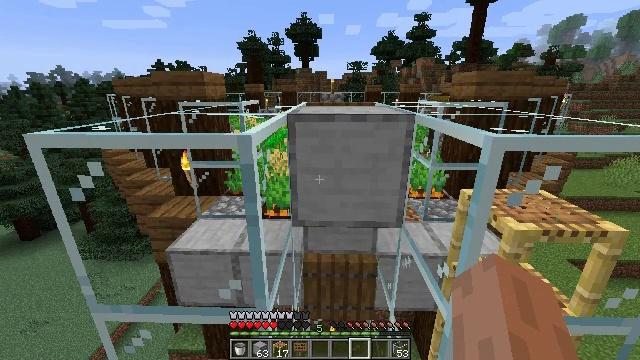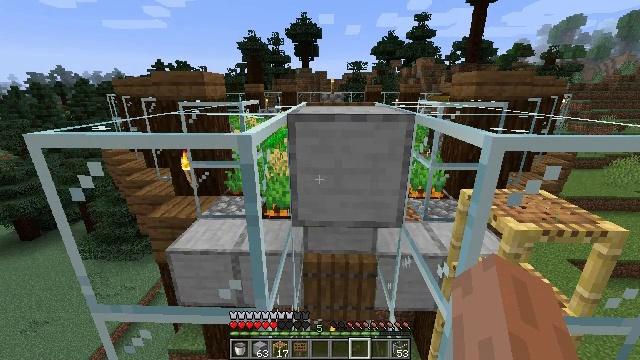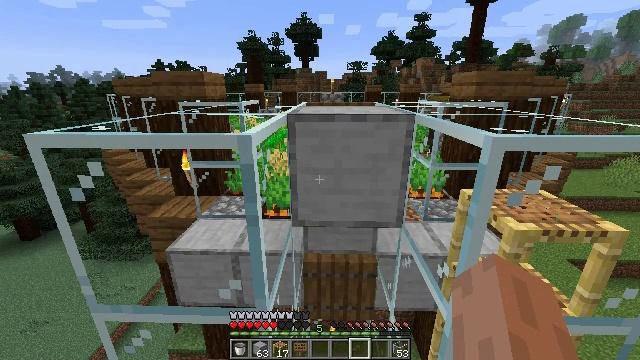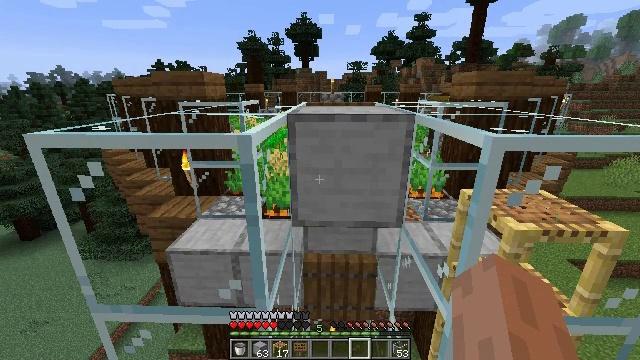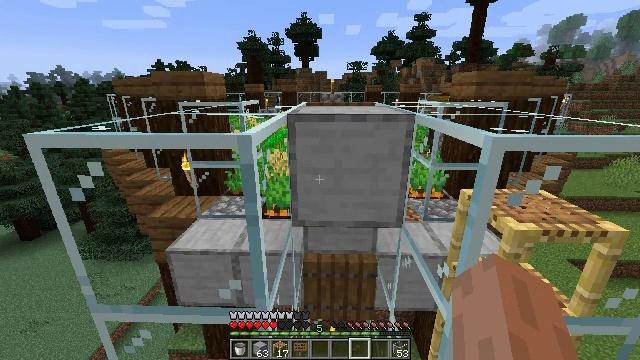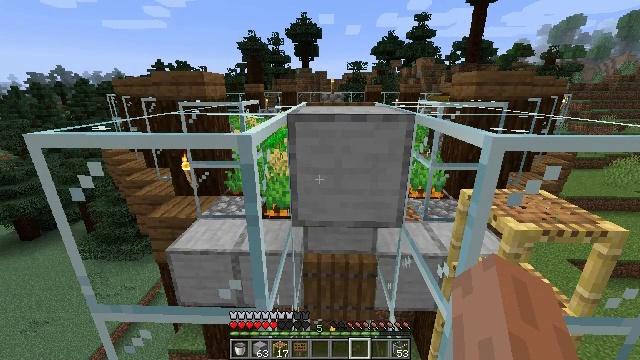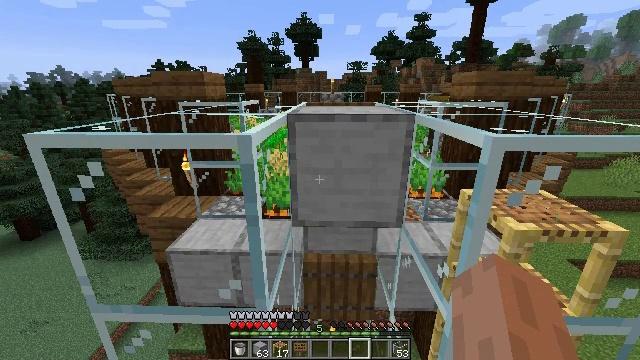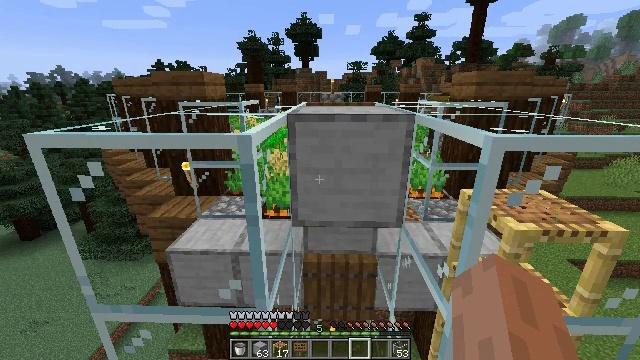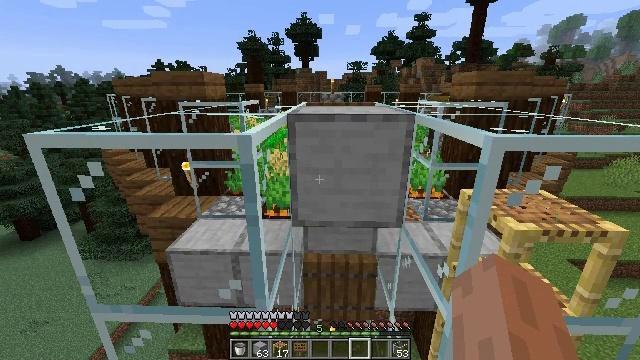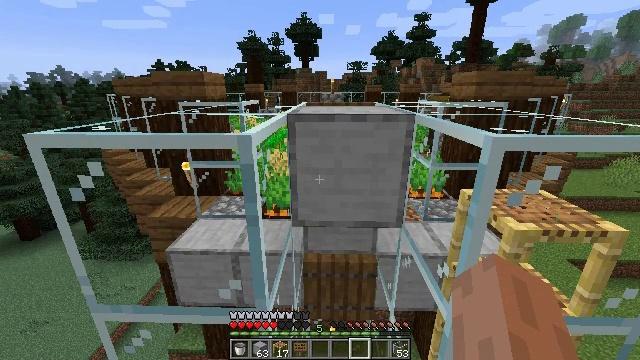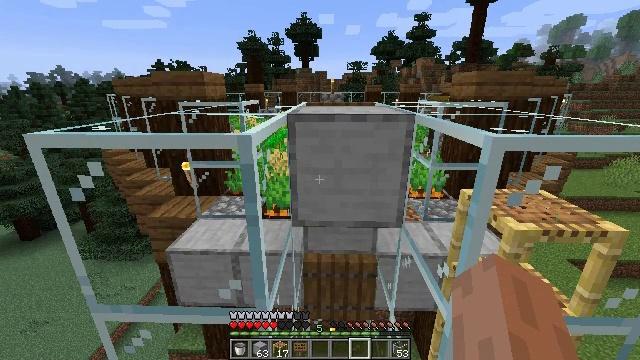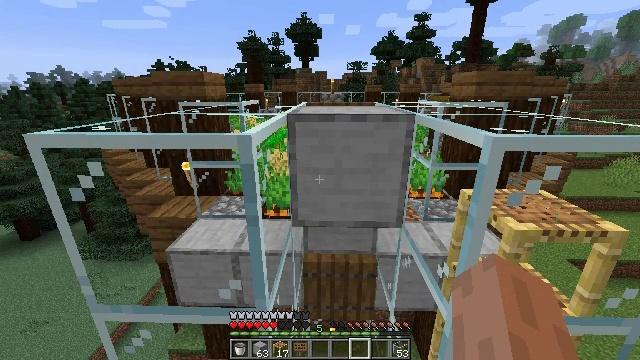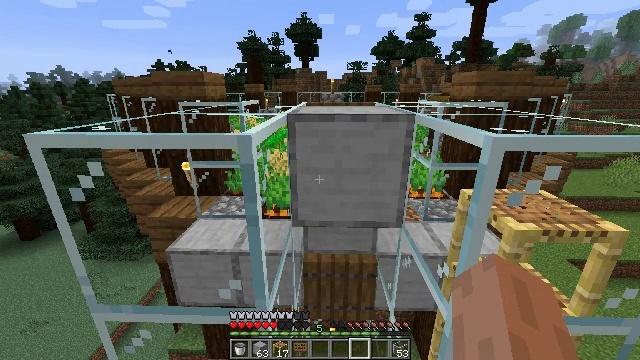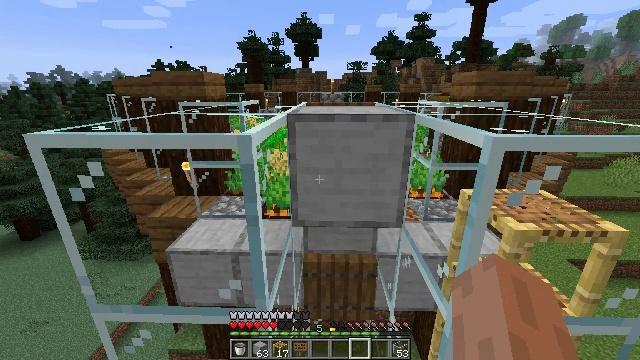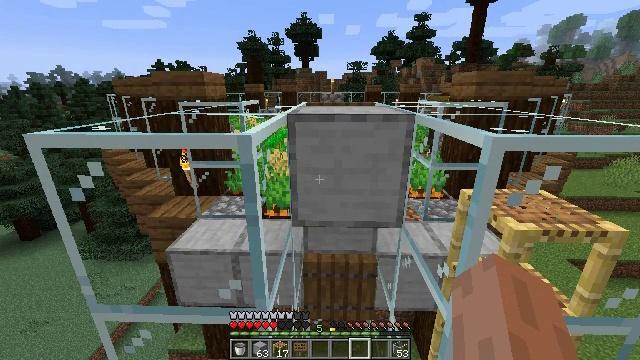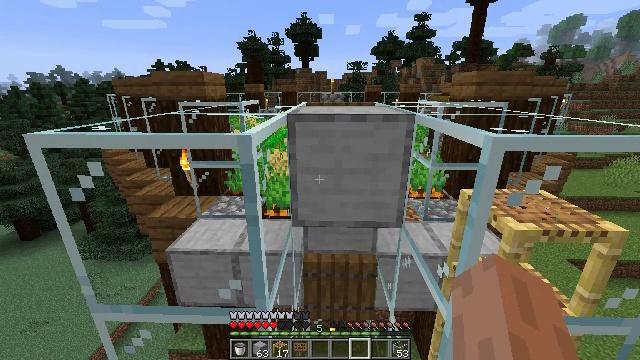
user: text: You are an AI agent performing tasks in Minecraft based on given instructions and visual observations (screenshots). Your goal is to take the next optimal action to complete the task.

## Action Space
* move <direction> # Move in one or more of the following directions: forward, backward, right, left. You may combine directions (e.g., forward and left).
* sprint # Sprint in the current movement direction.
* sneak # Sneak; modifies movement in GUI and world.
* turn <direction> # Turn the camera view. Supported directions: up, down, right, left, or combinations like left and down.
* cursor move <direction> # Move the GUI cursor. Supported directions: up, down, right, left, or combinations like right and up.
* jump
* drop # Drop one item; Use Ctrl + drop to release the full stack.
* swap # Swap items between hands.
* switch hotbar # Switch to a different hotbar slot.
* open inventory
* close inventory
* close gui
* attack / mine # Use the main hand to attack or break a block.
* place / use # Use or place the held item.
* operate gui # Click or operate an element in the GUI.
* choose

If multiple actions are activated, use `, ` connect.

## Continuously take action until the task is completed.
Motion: motion action
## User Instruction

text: Attack the smooth stone block to break it.
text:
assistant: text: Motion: no_op
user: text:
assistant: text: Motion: no_op
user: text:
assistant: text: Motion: no_op
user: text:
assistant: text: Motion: no_op
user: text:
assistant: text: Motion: no_op
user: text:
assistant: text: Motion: no_op
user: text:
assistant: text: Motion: no_op
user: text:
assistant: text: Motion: no_op
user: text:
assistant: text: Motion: no_op
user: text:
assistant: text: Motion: no_op
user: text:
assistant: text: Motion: no_op
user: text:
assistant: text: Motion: no_op
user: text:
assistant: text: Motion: no_op
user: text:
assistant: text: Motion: no_op
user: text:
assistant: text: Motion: no_op
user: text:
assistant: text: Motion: no_op
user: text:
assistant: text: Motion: no_op
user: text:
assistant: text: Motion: no_op
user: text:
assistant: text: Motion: no_op
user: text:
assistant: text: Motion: no_op
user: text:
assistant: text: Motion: no_op
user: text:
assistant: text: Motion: no_op
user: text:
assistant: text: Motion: no_op
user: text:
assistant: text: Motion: no_op
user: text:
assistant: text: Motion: no_op
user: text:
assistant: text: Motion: no_op
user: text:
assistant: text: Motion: no_op
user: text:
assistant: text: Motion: no_op
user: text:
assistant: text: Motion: no_op
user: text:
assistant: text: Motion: no_op